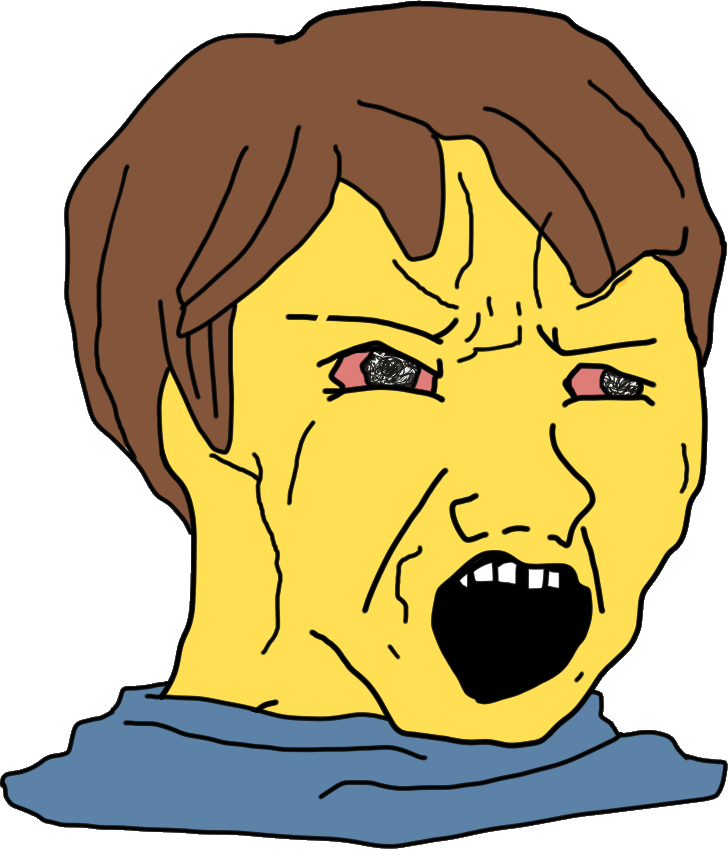
Label: 5_Soyjak